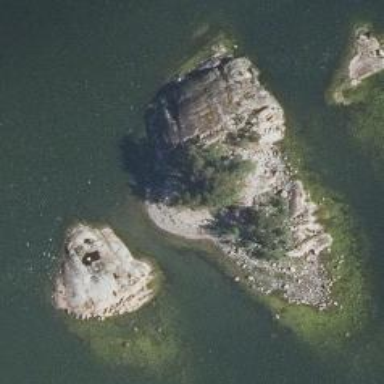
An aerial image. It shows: Bare rock coastline with islet.